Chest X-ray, PA view. Patient: 49 years old, sex M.
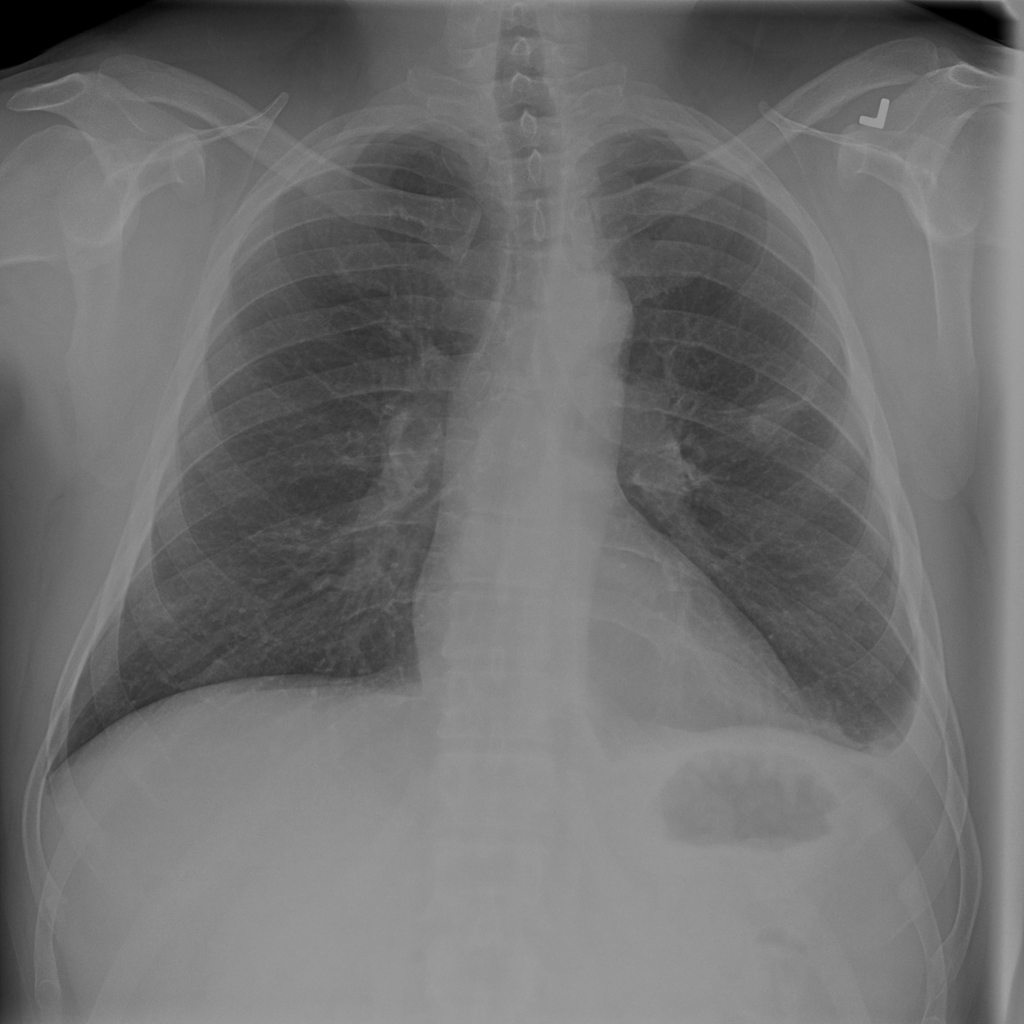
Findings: Nodule